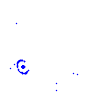
Particle: proton